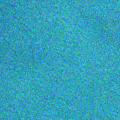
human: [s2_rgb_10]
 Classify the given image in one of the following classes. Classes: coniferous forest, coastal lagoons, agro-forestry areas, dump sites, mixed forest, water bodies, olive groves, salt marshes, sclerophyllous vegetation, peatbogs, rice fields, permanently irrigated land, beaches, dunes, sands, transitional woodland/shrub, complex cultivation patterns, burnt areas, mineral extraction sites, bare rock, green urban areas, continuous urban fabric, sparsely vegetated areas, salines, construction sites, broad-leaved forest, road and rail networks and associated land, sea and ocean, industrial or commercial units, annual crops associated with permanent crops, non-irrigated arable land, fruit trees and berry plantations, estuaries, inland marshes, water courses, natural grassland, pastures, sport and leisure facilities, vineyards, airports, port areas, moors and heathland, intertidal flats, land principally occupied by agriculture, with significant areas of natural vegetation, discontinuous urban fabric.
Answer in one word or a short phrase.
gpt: sea and ocean